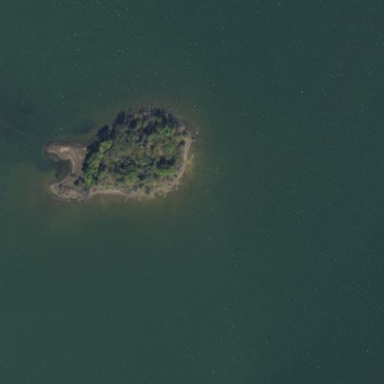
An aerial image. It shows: Islet.